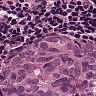
Metastatic tissue present: yes